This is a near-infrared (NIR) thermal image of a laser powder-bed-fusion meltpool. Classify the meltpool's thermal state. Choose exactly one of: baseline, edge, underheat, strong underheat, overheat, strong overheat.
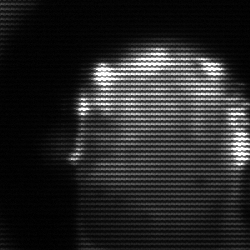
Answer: baseline